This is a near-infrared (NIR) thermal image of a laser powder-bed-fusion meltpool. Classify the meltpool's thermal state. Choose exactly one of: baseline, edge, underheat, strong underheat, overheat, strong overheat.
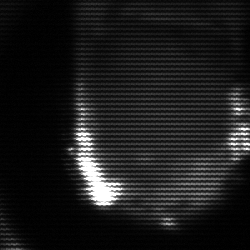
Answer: baseline